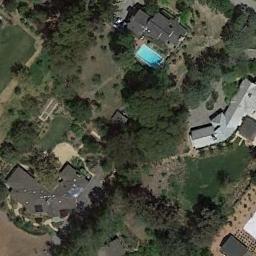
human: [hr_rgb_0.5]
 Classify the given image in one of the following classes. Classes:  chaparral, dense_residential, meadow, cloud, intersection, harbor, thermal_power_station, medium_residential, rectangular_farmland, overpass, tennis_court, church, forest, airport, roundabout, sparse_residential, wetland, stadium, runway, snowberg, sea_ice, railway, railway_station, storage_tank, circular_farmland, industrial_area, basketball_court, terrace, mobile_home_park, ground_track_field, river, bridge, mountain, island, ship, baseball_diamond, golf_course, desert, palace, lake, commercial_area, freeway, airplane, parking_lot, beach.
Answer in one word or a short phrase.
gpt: sparse_residential